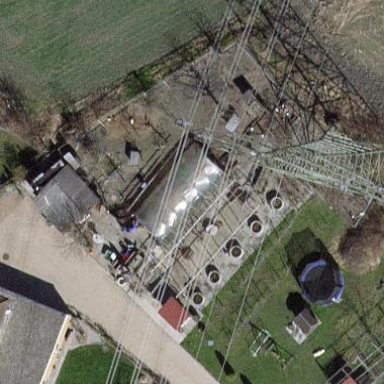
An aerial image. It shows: Shed.